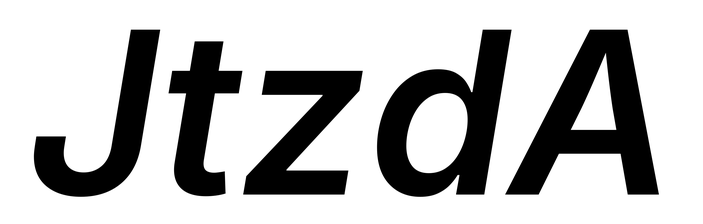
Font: Inter-Italic_SemiBold_Italic